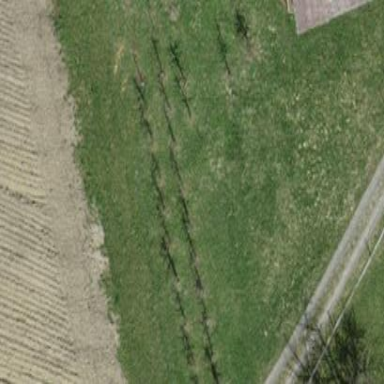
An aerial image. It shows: Orchard.